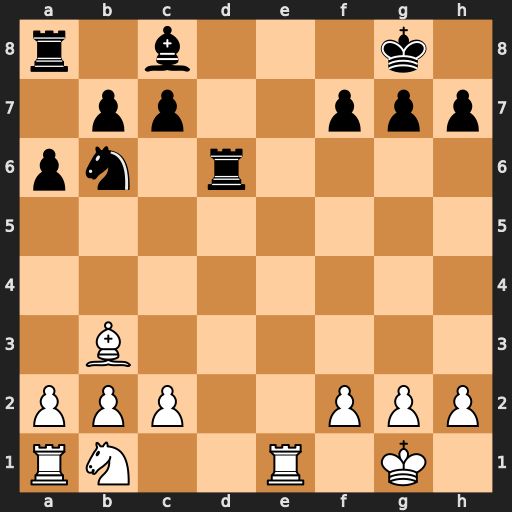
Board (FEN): r1b3k1/1pp2ppp/pn1r4/8/8/1B6/PPP2PPP/RN2R1K1
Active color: w
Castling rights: -
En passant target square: -
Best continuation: Re8#